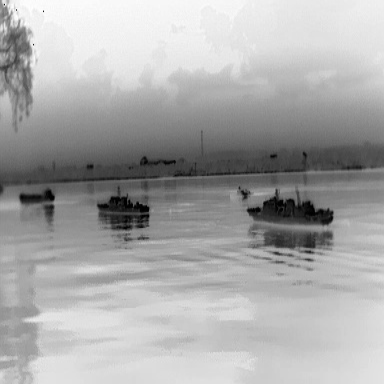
There are two warships in the infrared image.